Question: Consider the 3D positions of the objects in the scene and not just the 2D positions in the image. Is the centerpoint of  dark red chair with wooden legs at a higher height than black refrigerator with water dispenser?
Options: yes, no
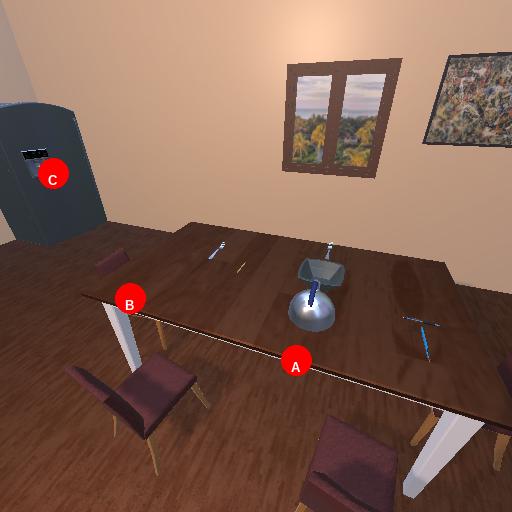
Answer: yes